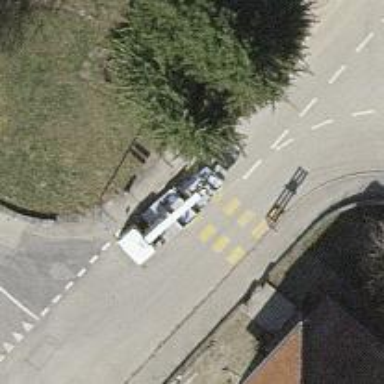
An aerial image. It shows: Uncontrolled road crossing.